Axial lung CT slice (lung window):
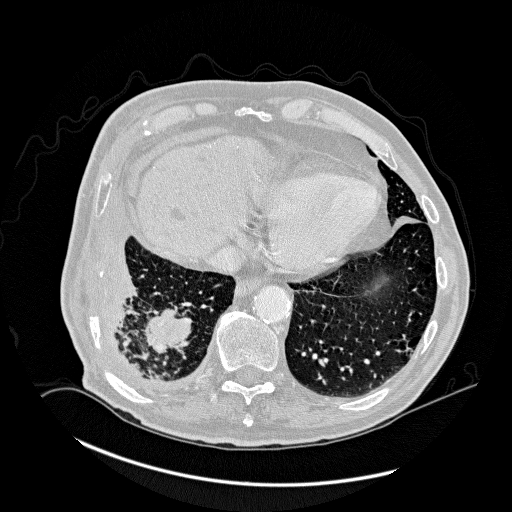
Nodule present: no